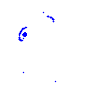
Particle: kaon